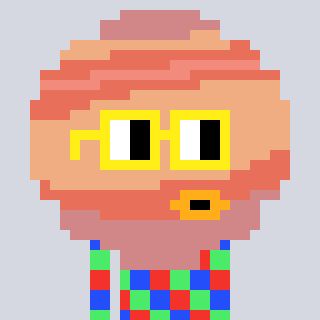
a pixel art character with square yellow glasses, a jupiter-shaped head and a gunk-colored body on a cool background